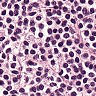
Metastatic tissue present: no